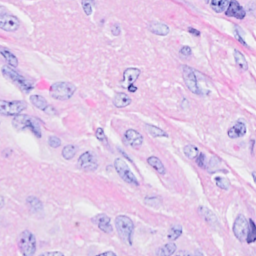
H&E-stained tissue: Breast